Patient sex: M
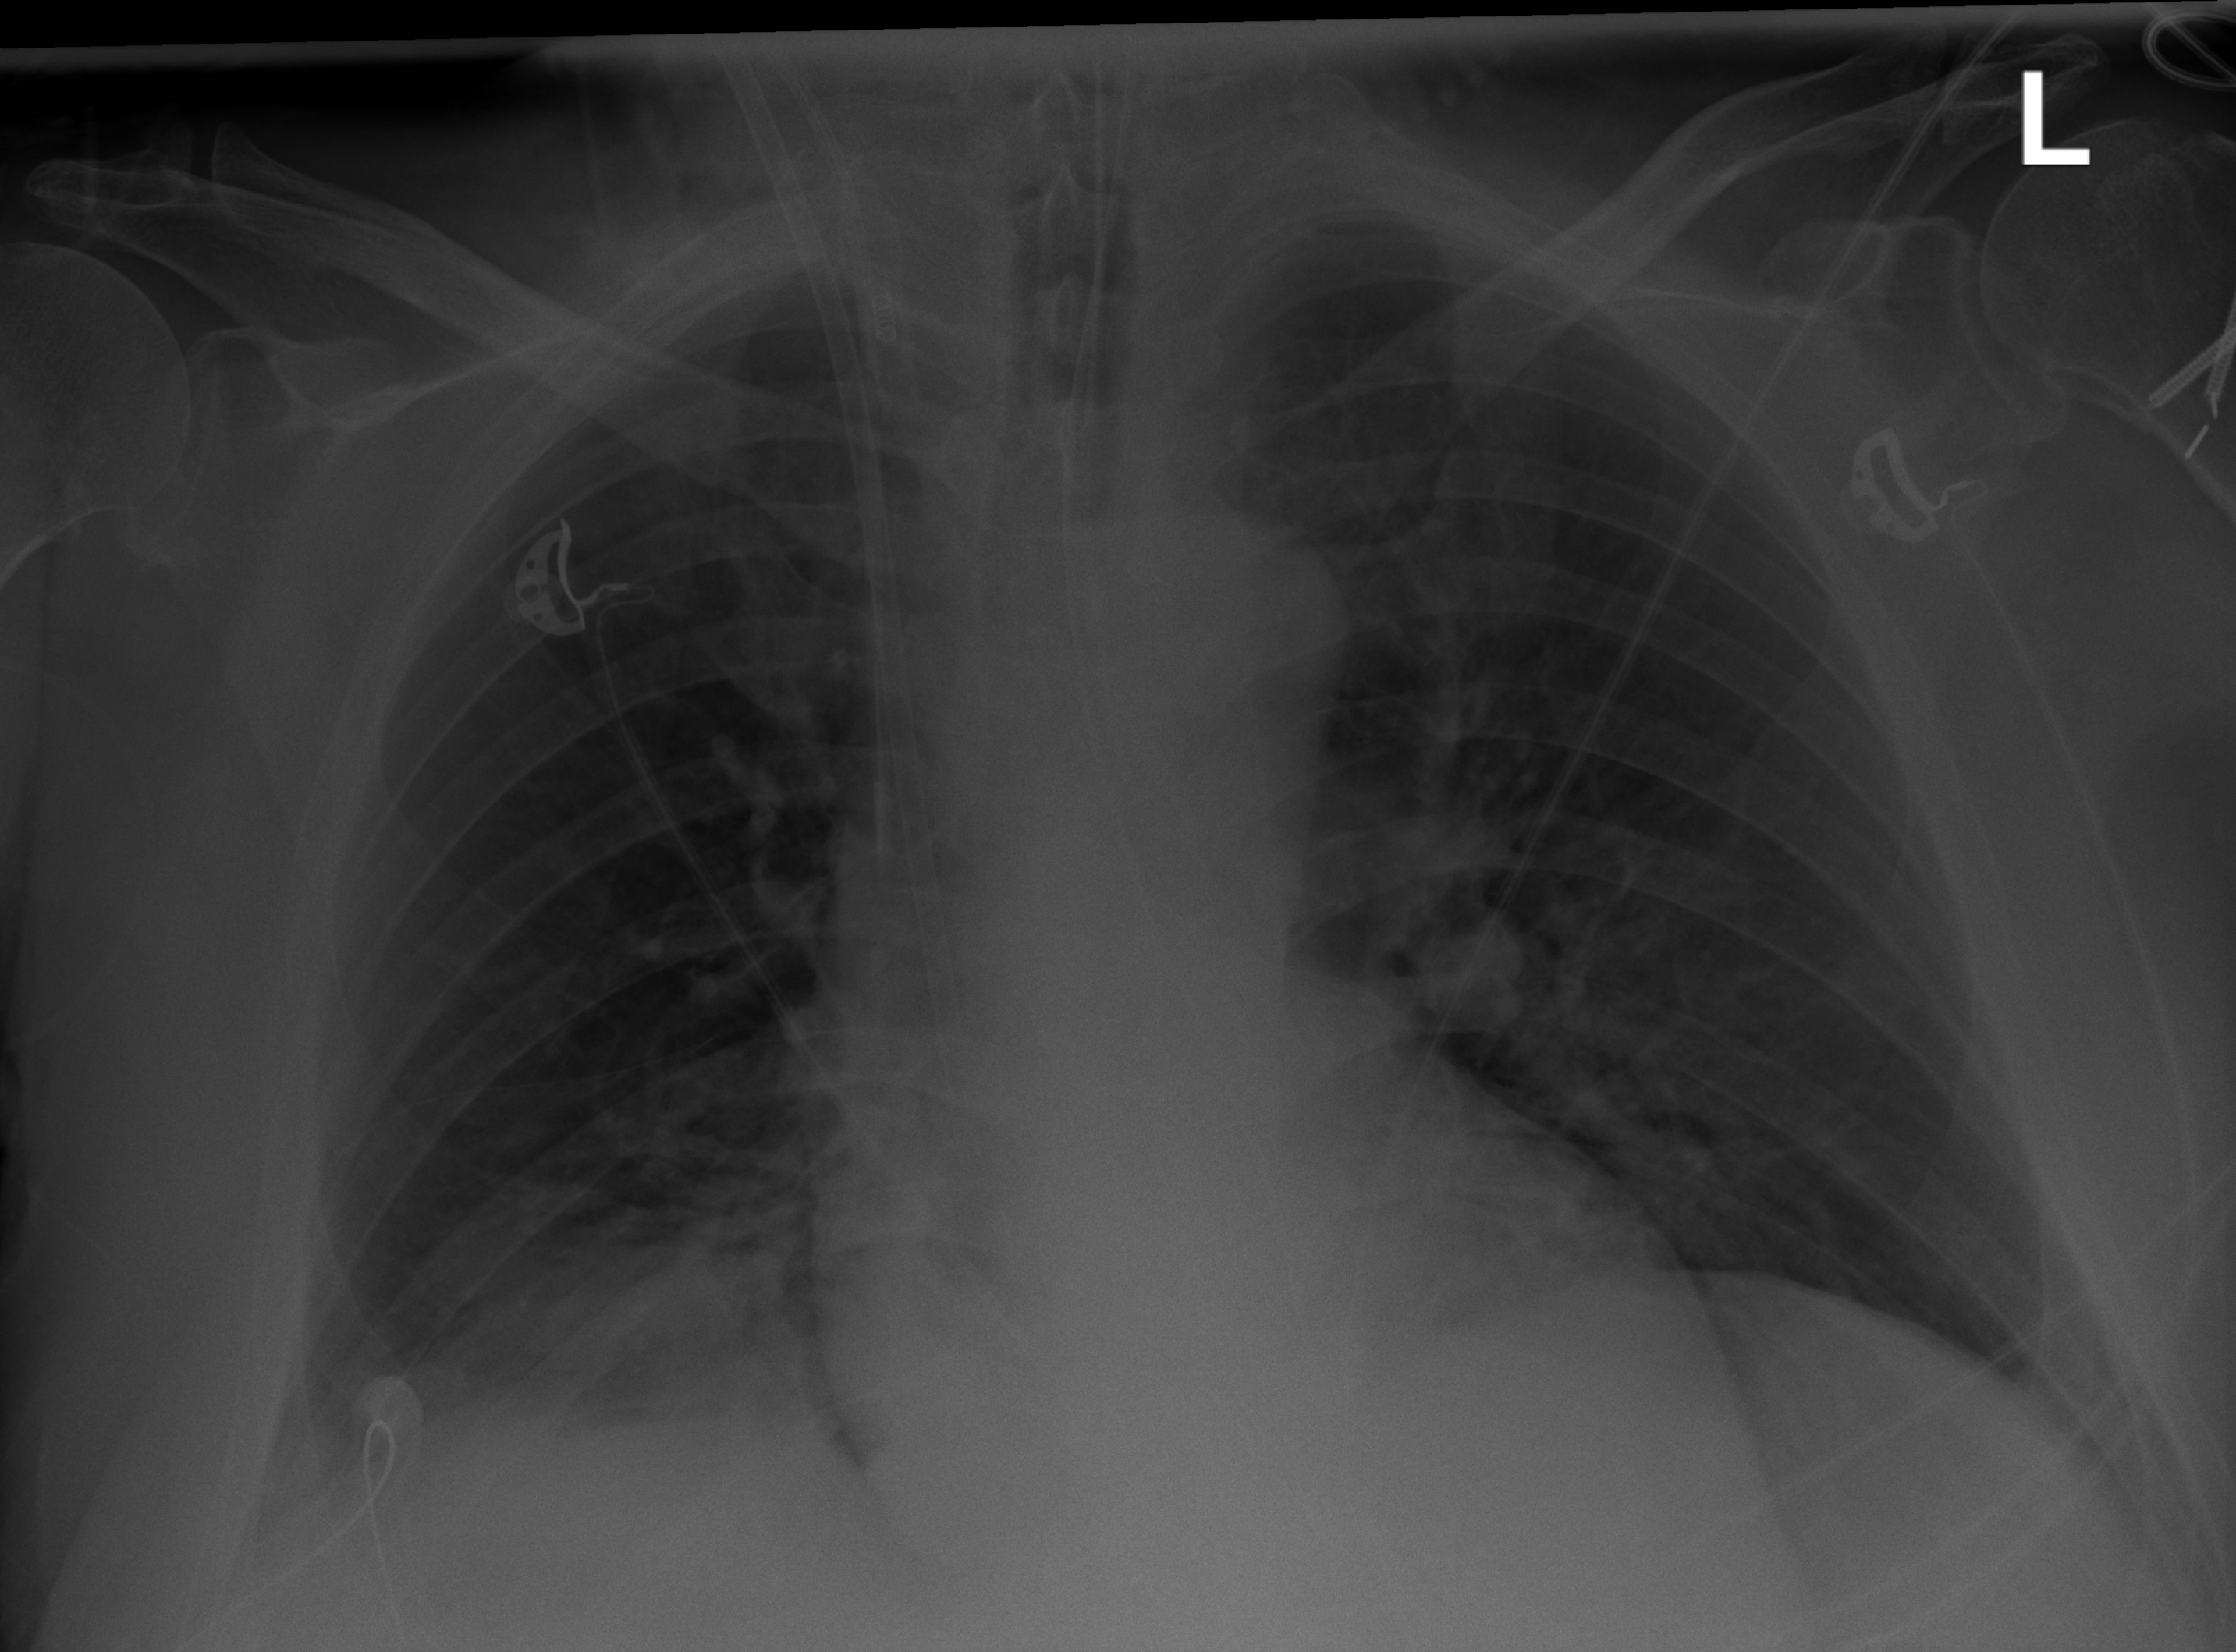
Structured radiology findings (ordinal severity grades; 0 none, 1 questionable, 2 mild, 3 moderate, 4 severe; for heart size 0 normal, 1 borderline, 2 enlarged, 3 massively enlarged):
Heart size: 1
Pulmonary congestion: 0
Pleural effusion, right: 2
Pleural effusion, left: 0
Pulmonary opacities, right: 2
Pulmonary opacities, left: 0
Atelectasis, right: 2
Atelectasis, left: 0